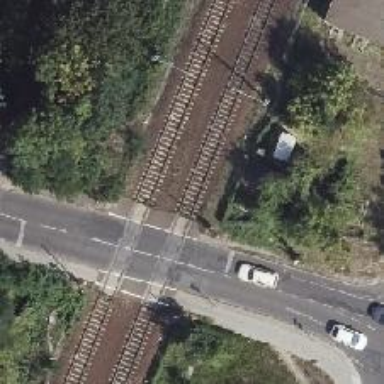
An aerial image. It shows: Electrified railway with contact line running along embankment.